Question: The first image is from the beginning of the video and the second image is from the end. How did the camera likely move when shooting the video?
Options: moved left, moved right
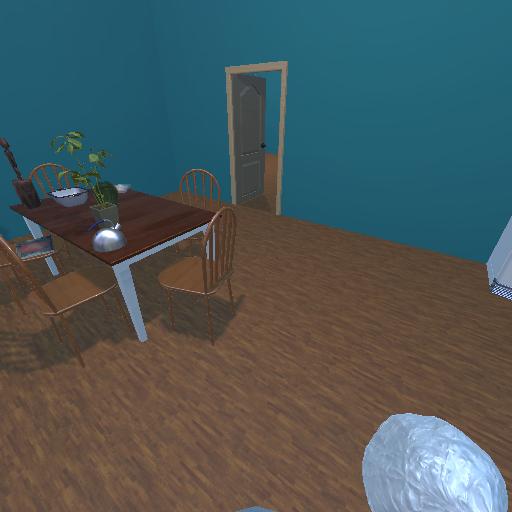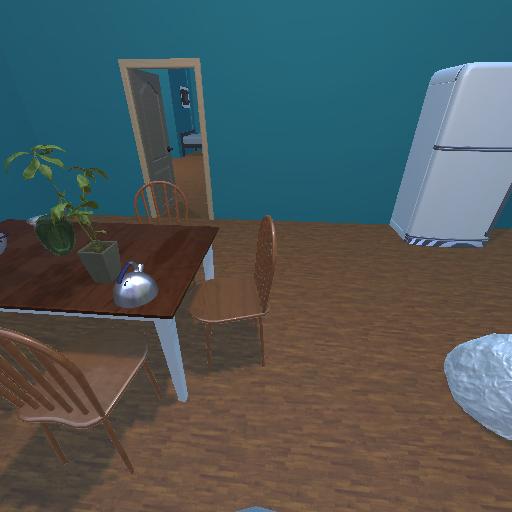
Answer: moved left